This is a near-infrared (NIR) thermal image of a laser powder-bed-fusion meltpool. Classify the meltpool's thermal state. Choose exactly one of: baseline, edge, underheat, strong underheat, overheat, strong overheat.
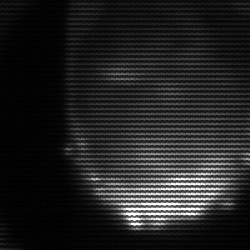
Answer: edge